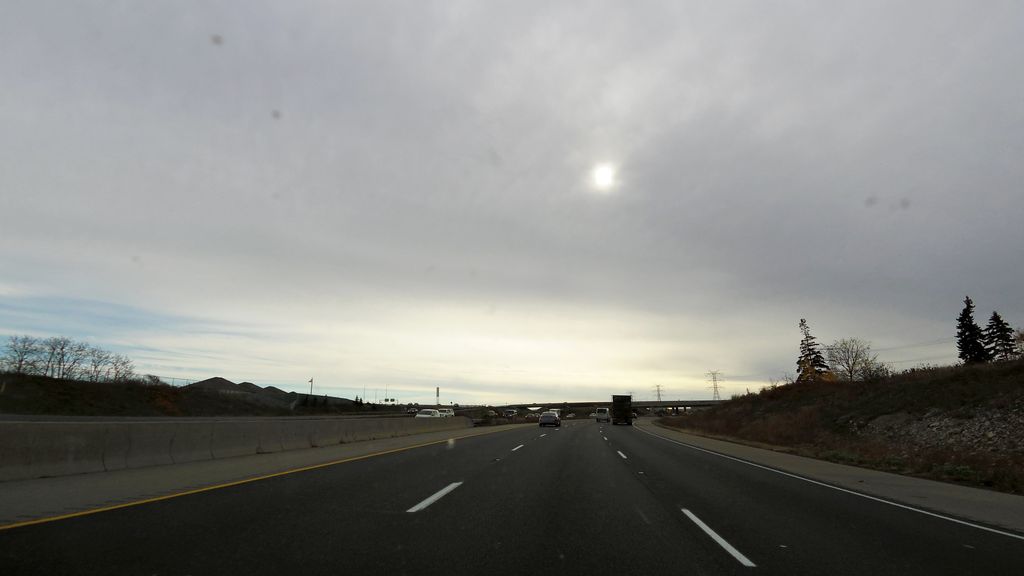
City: hamilton